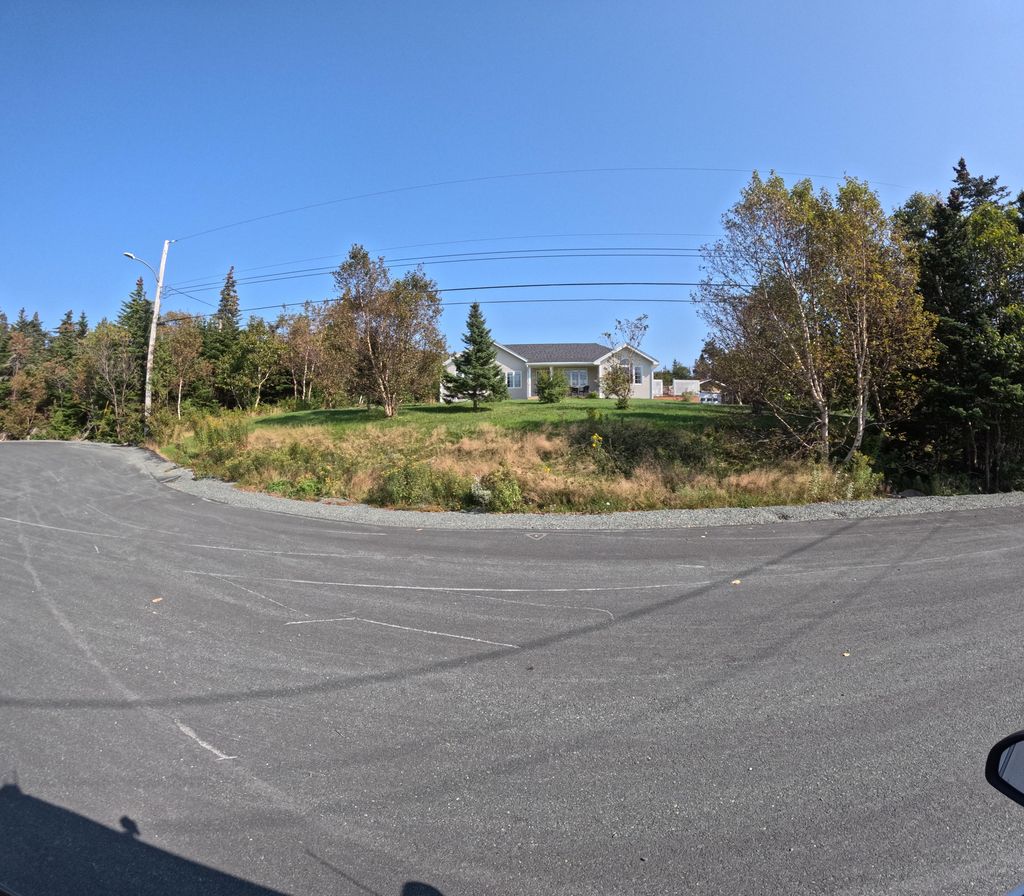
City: st_johns